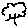
Label: tree